Question: I'm missing something fundamental I think. I have a story board that looks like:

In short, I have 3 of my own controllers, embedded individually in 'UINavigationControllers'.
I'll refer to those (my own) controllers as 1, 2, and 3, from left to right. I annotated the picture to show how I hooked things up. I created a segue between the controller 1 and 2, by connecting its disclosure indicator to the navigation controller containing #2. I created the segue between 2 and 3, by just connecting the controllers and naming it. I invoke that segue programmatically using
'''
[self performSegueWithIdentifier:@"OpenValvesSelector" sender:self];
'''
For both controllers 2 and 3, I connected both cancel and save navigation items with the exit item of the containing controller.
The problem is that when I have 3 opened, and select either the 'Cancel' of 'Save' item, it closes not only that view, but 2 as well, returning me to controller 1. I don't want that. I'm trying to use 3 to edit some content from 2. How do I get it to just returned: to 2, instead of 1?
On a broader note, I'm not entirely convinced I've done the right thing by having 'UINavigationController's there. I tried doing with out the 'UIViewController' that is containing 3, but then there was no where to edit the title/button items for that scene. I've read the Apple Docs on View Controller Programming Guide for iOS, but this level of detail doesn't seem to be there.
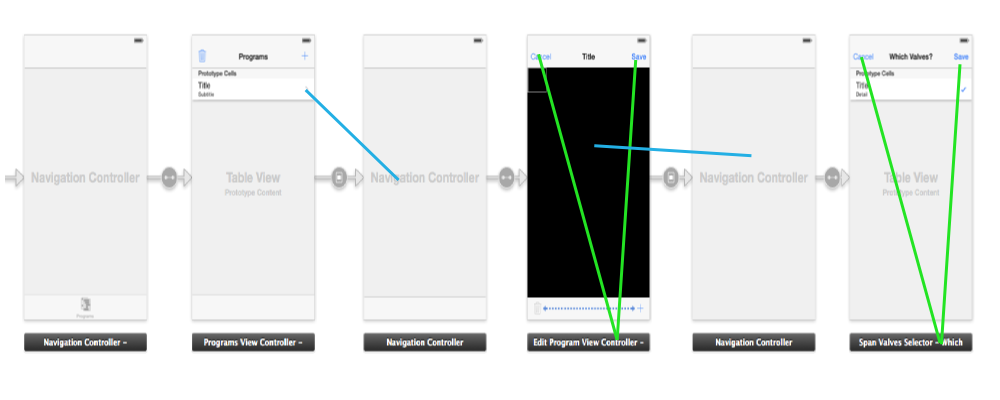
Answer: When you use an unwind segue, the way the runtime decides how far "back" to unwind is by looking to see, in the first instance, . Thus, if you are in view controller 3 and you want to unwind to view controller 2, you need to implement the unwind method in view controller 2.
(Don't worry: you will still be able to unwind from view controller 2 to view controller 1.)